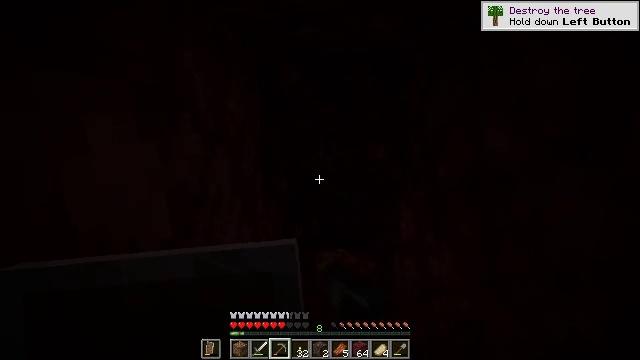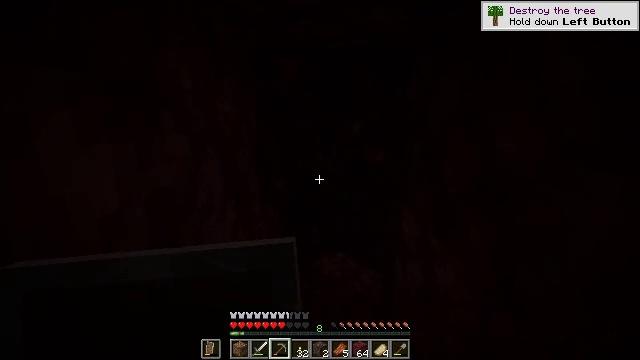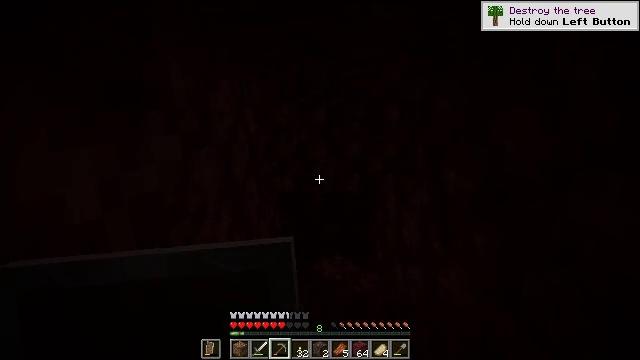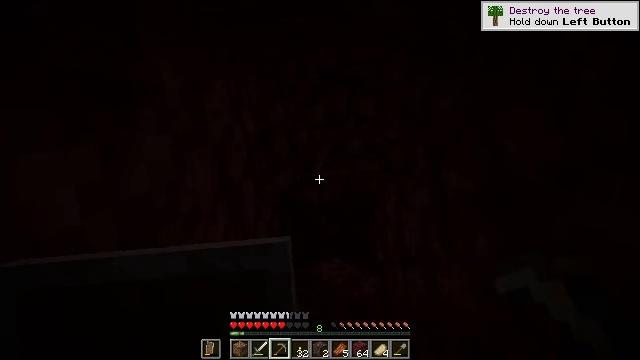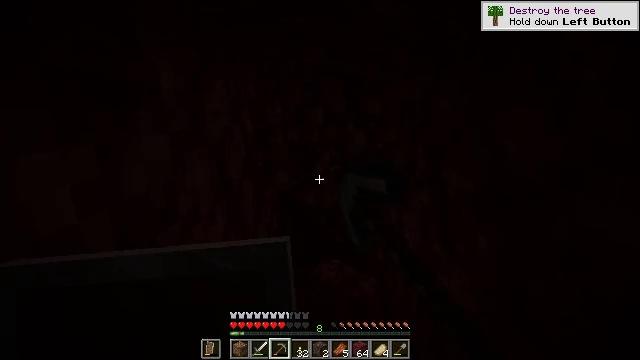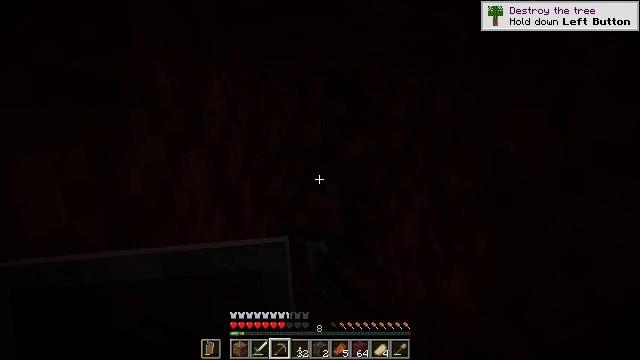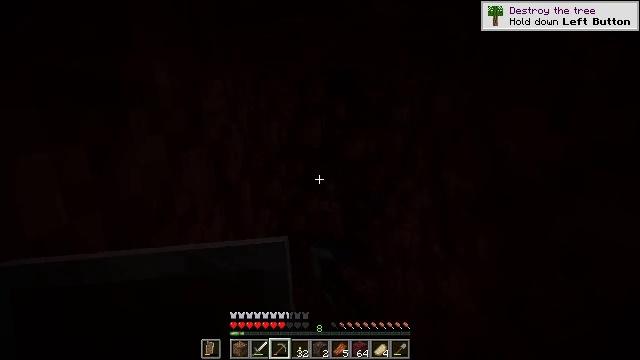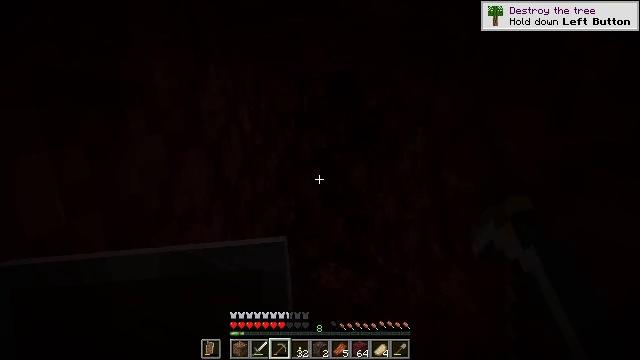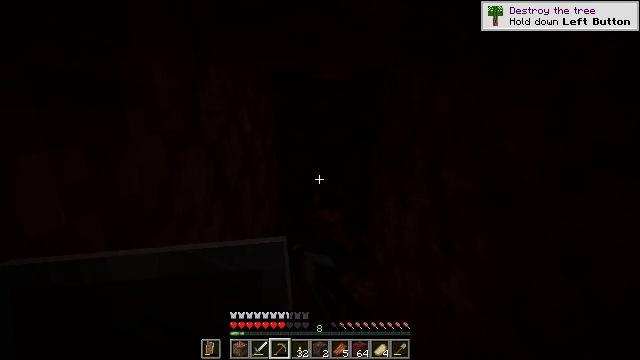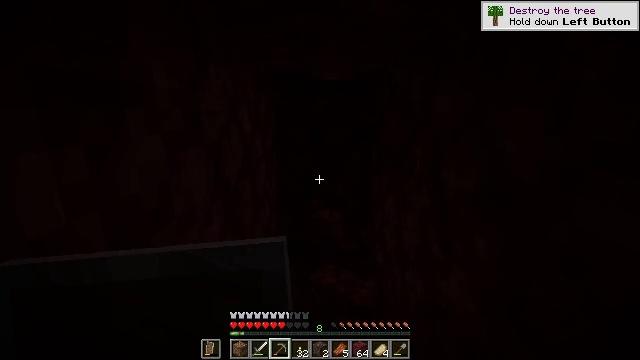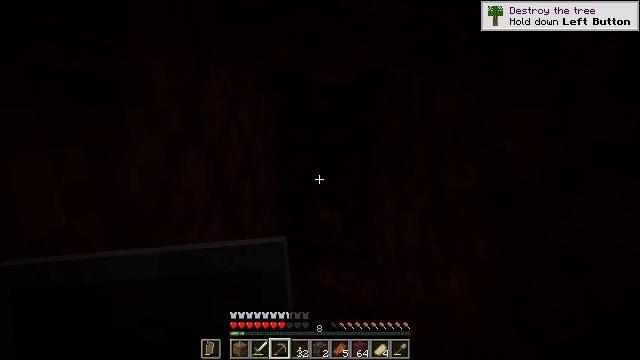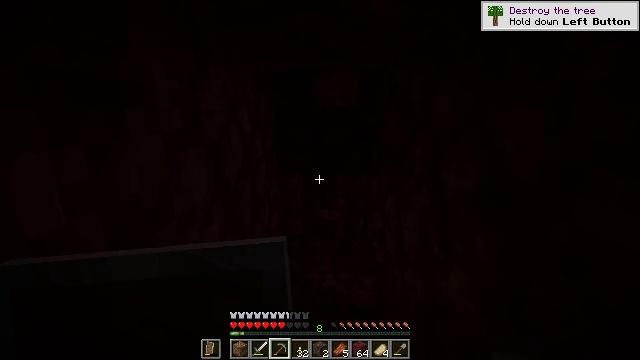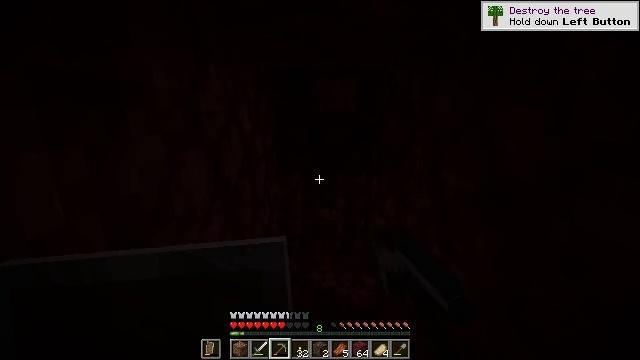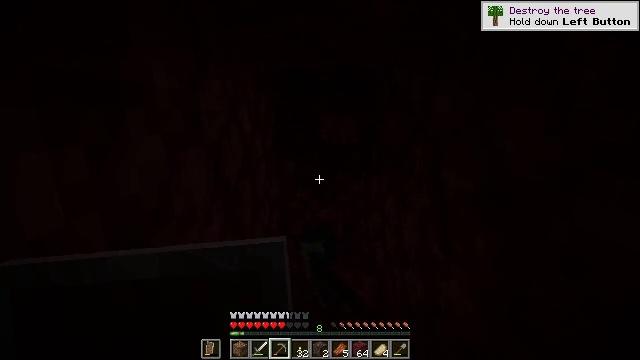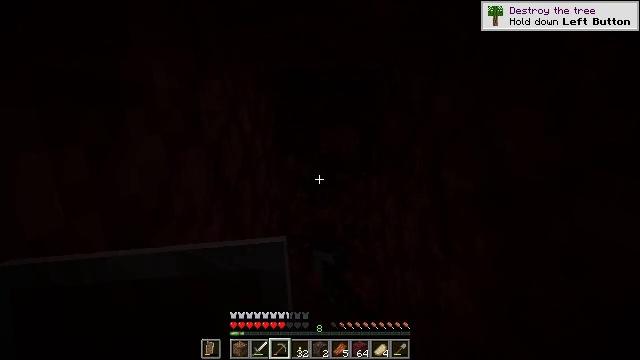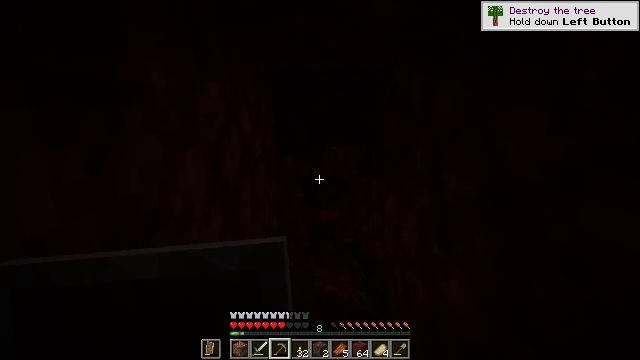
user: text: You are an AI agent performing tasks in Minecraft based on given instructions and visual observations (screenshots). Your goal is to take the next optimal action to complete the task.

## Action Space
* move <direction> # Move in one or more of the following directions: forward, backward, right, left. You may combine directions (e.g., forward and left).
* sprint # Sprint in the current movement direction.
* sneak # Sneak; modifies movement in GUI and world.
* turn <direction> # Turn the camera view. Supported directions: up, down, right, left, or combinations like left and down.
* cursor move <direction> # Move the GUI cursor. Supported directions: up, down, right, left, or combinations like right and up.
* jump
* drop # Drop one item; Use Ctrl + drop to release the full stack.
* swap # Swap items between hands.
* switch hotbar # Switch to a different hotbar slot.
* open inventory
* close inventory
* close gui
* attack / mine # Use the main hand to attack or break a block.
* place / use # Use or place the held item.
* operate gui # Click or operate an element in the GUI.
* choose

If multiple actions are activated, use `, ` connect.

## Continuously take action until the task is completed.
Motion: motion action
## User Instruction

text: Collect netherrack in the Nether.
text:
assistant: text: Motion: attack / mine
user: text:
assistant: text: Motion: attack / mine
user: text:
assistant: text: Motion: attack / mine
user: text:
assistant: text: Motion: attack / mine
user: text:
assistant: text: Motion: attack / mine
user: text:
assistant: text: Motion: attack / mine
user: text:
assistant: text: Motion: attack / mine
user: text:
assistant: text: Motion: attack / mine
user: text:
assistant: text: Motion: attack / mine
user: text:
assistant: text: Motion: attack / mine
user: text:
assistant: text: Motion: attack / mine
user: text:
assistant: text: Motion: attack / mine
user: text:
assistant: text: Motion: attack / mine
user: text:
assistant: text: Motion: attack / mine
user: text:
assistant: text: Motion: move forward, attack / mine
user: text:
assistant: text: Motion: move forward, attack / mine
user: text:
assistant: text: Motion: move forward, attack / mine
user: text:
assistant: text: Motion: move forward, attack / mine
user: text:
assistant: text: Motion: attack / mine
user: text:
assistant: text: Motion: attack / mine
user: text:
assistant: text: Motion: attack / mine
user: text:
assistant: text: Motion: attack / mine
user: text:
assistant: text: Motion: attack / mine
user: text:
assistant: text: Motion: attack / mine
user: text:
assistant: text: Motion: attack / mine
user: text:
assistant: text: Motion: attack / mine
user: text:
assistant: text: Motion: attack / mine
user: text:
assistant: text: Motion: attack / mine
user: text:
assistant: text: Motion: move forward, attack / mine
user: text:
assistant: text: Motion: move forward, attack / mine